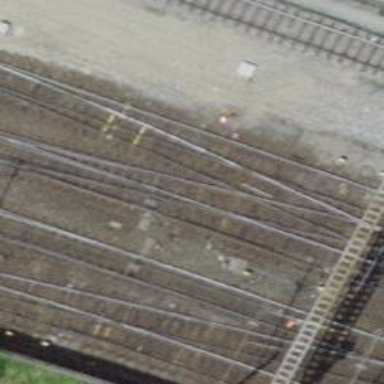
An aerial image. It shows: Single-track railway siding with electrification using contact line. The voltage is 3000 and 15000 along the tracks.